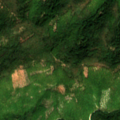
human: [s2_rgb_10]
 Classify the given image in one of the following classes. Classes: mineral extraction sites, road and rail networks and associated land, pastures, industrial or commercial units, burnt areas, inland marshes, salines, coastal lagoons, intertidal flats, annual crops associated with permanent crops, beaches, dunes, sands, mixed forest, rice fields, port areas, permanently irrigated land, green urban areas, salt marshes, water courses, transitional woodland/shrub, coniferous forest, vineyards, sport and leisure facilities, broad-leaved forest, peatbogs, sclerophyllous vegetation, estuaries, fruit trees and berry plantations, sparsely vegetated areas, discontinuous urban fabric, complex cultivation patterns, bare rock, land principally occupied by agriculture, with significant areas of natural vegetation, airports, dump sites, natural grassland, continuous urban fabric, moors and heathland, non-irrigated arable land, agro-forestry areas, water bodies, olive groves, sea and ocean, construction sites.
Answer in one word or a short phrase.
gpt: broad-leaved forest